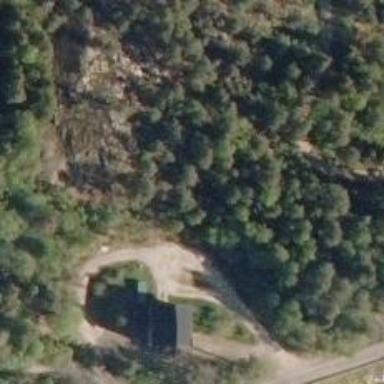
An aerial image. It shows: Cliff in nature.